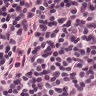
Metastatic tissue present: no